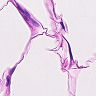
Metastatic tissue present: no